Question: I added a local database to my project, added tables and such. And it works fine. However, I wanted one of my friends to test the application, and whenever the database is supposed to be used, he gets an error:
I read online about this, and there doesn't seem to be any solutions that worked for me.
What I've tried: Open data sources, add new data source, and use my database.
Nothing seems to work.
Whenever I copy the 'bin/debug/' folder to my other computer, I get the same error.
I also tried publishing the app, and everytime I install it on another PC, same error.
EDIT: My connection string:
'@"Data Source=(LocalDB)\v11.0;AttachDbFilename=C:\Users\Name\documents\visual studio 2012\Projects\TestApp\TestApp\Data.mdf;Integrated Security=True;Connect Timeout=30"'
Comment below if any more information is needed.
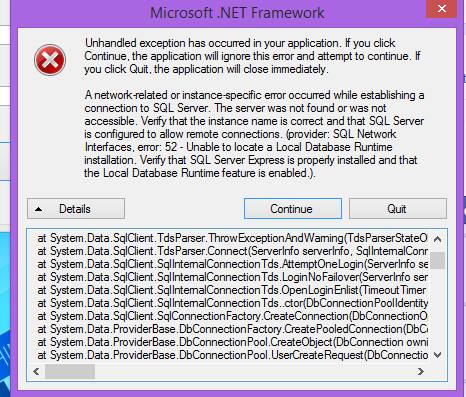
Answer: The answer that worked for me was first of all changing the connection string to '@"Data Source=(LocalDB)11.0;AttachDbFilename=|DataDirectory|\Data.mdf;Integrated Security=True;Connect Timeout=30"' NOTE: The fire directory is changed with '|DataDirectory|'
And then taking <URL>'s comment in consideration I had to install SQL server LocalDB Express on the target's computer. I did this by adding LocalDB in the application prerequisites prior to publishing.
Also,
<URL> suggested to remove 'AttachDbFileName' -- his explanation:
> You really shouldn't be using AttachDbFileName. Here's why: when you and your friend connect to "the database" with your own applications, you actually get two different copies of the database. So he will add a row and you won't see it and vice-versa. Take a backup of your database and restore it to the instance and stop using the AttachDbfileName "feature"...